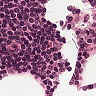
Metastatic tissue present: no